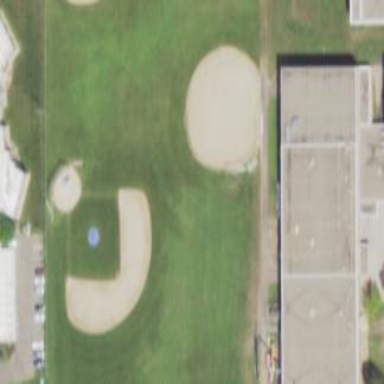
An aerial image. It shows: Baseball pitch for leisure land.